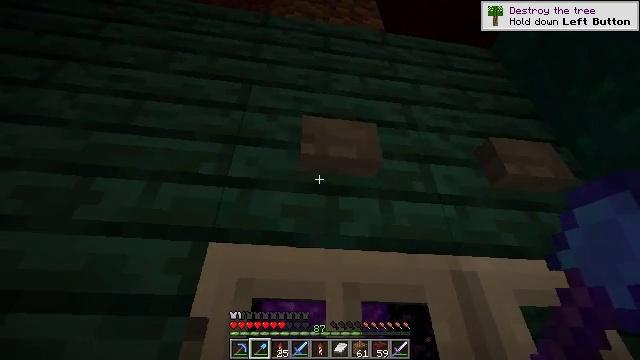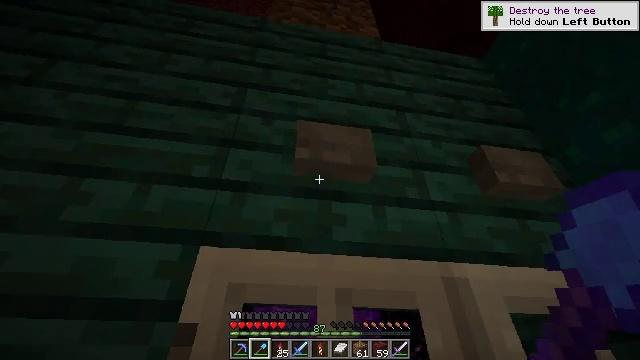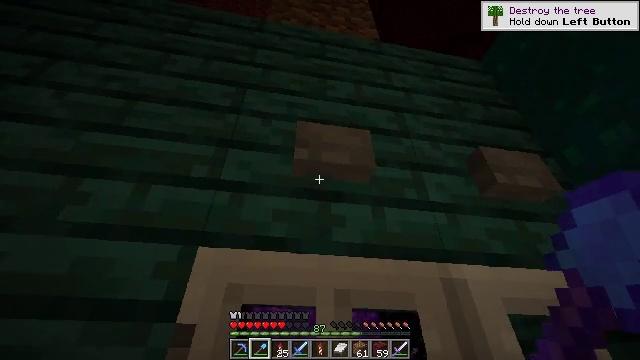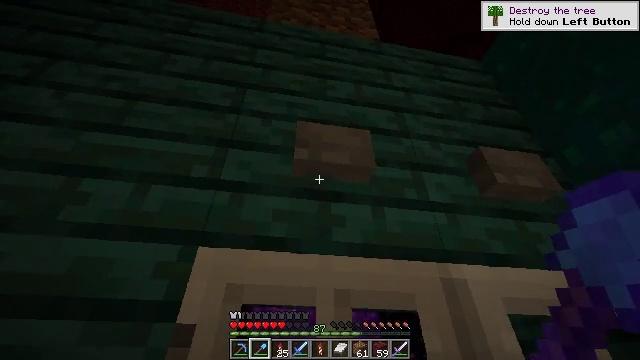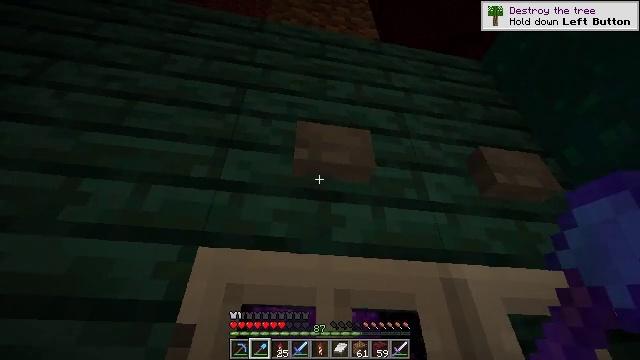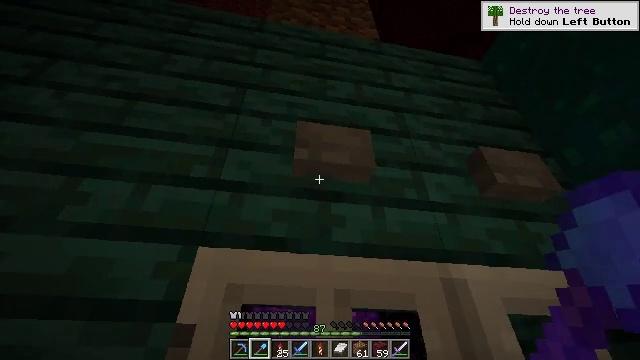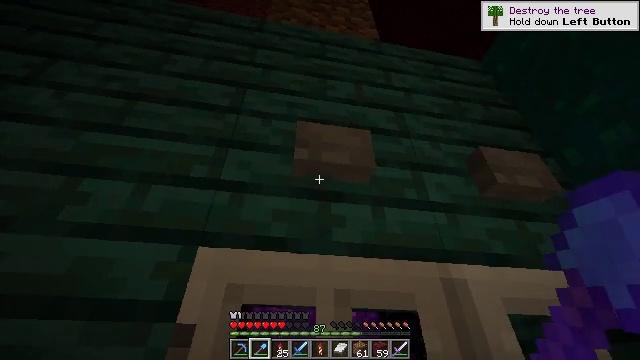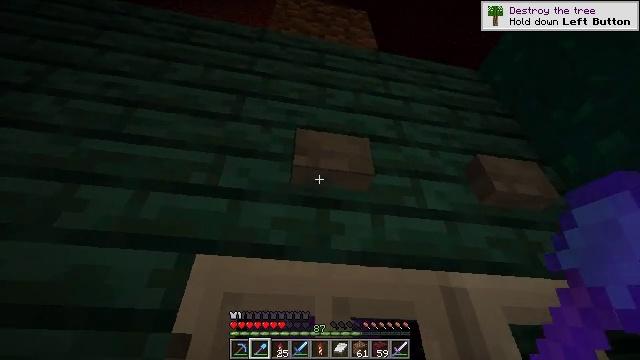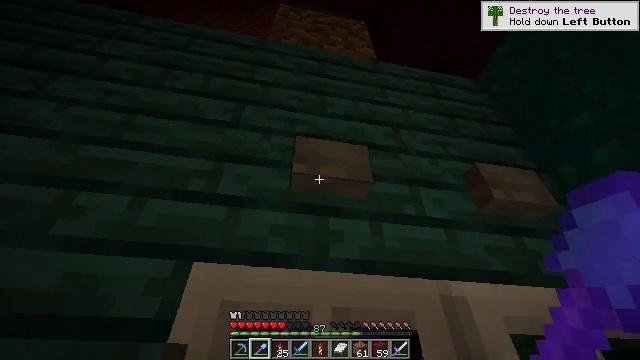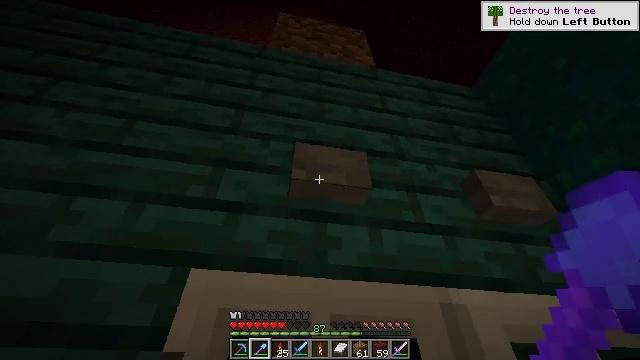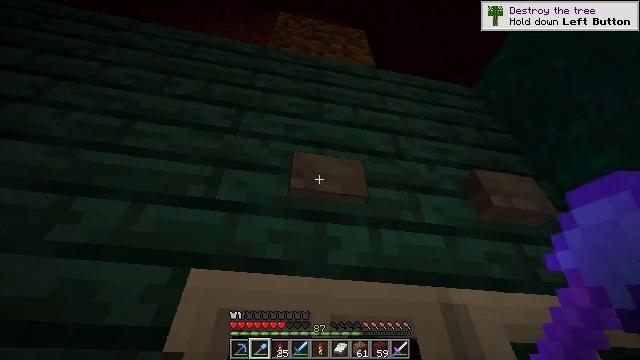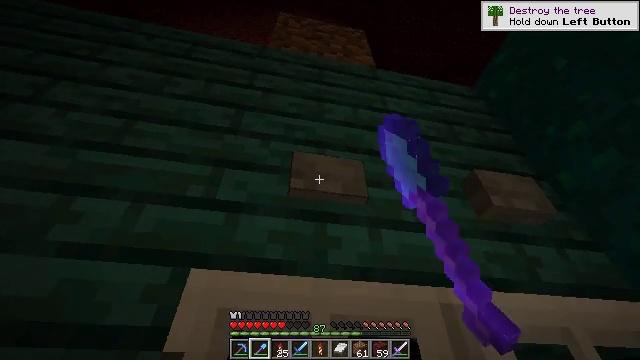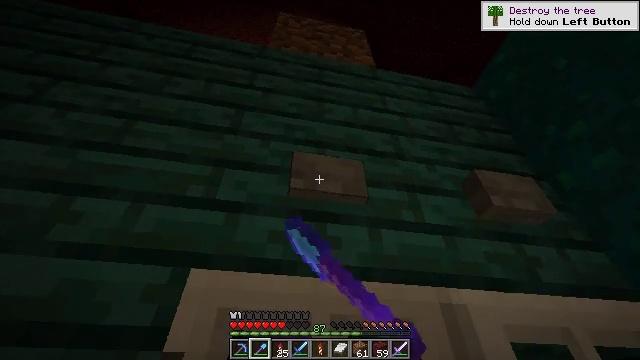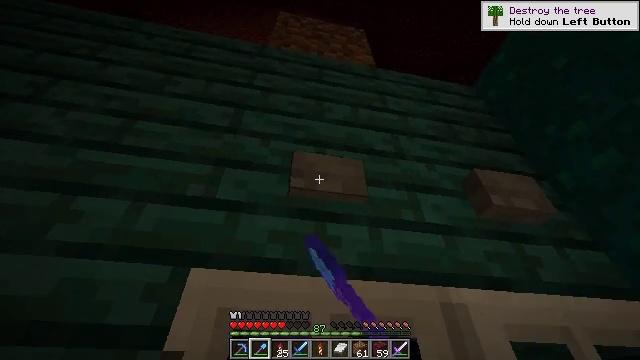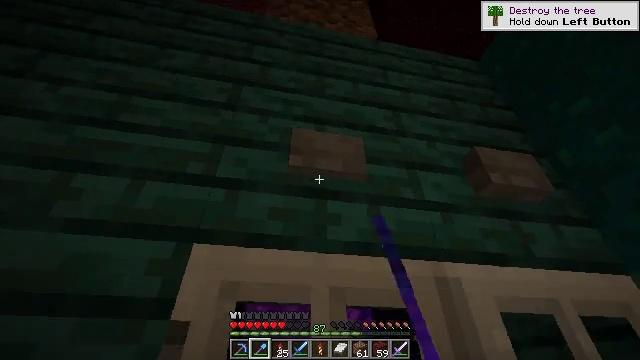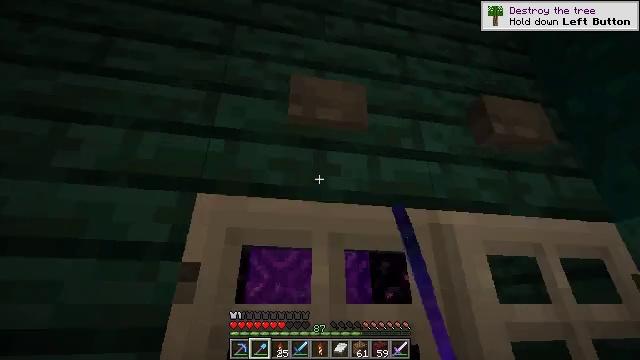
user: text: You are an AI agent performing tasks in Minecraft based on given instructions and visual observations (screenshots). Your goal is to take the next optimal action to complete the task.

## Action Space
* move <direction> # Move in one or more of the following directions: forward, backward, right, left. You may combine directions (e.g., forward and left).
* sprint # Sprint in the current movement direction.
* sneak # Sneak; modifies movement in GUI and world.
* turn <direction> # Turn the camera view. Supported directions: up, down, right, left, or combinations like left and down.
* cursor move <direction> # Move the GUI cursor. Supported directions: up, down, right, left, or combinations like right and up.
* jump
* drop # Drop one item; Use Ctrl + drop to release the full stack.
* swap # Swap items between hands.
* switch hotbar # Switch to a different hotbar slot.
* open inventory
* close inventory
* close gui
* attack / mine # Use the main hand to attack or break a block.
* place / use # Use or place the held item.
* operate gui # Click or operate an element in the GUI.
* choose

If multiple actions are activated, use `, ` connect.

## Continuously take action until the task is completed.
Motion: motion action
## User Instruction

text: Break the beacon to collect it.
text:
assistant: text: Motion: turn right and up
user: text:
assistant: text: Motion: no_op
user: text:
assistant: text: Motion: use / place
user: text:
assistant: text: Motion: use / place
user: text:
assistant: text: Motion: use / place
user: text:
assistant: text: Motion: no_op
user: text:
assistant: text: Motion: turn up
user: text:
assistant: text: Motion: turn up
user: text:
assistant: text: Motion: turn up
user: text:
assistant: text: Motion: use / place
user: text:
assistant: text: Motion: use / place
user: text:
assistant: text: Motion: use / place
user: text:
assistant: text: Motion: no_op
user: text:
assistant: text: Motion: turn down
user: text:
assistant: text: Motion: turn down
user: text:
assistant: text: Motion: turn down
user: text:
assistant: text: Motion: move forward, turn down
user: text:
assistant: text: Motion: move forward, turn down
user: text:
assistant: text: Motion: move forward, turn down
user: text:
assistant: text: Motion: move forward
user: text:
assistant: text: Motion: move forward
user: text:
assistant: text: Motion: move forward
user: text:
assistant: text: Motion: move forward
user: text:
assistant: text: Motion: move forward, turn left and down
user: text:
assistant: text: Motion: move forward, turn left
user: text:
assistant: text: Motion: move forward, turn left
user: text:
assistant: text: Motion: move forward, turn left
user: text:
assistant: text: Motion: move forward and move right, turn left and down
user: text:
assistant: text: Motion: move forward and move right, turn left
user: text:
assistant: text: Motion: move forward and move right, turn left